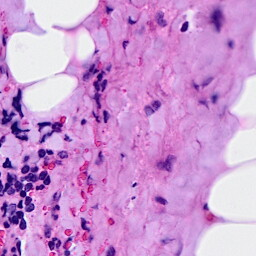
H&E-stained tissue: Breast